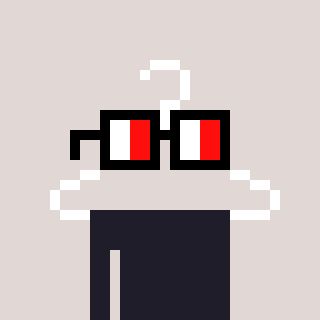
a pixel art character with square glasses with black frames and red eyes, a hanger-shaped head and a gold-colored body on a warm background